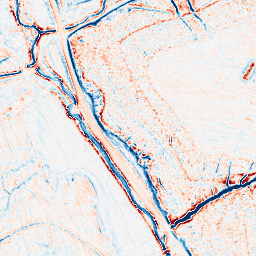
Category: edge_preserving
Decomposition family: anisotropic_diffusion
Decomposition parameters: iterations: 10
kappa: 10
gamma: 0.2
Upsampling method: lanczos
Upsampling parameters: scale: 4
Upsampling scale: 4